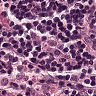
Metastatic tissue present: no